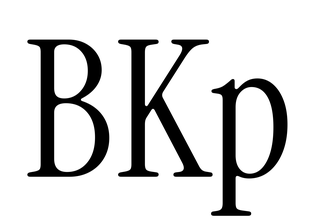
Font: InstrumentSerif-Regular